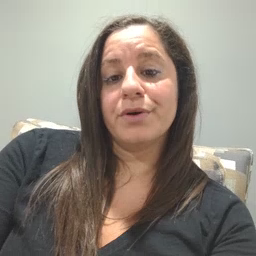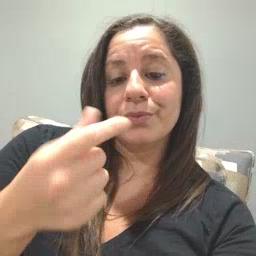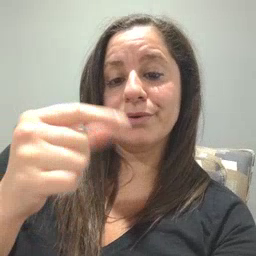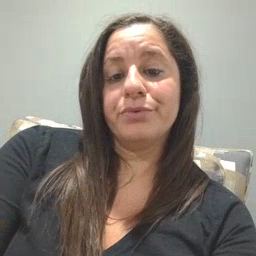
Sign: green